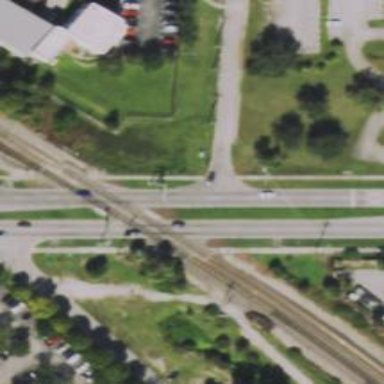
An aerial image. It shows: Railway crossing.